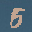
Label: 5